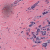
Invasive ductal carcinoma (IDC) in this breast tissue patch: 1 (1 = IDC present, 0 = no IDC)